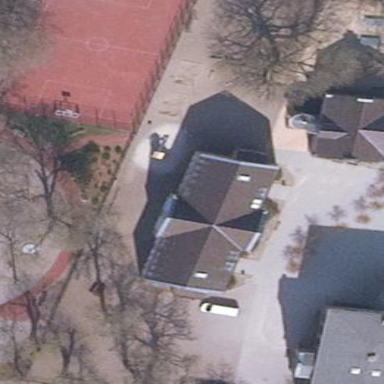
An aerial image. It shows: School.